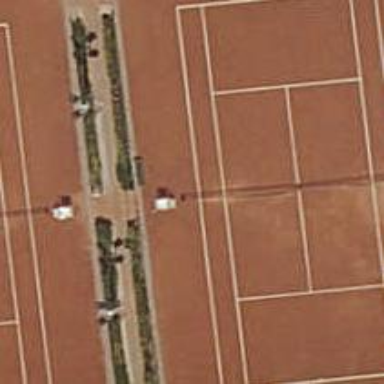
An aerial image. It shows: Tennis court on pitch.